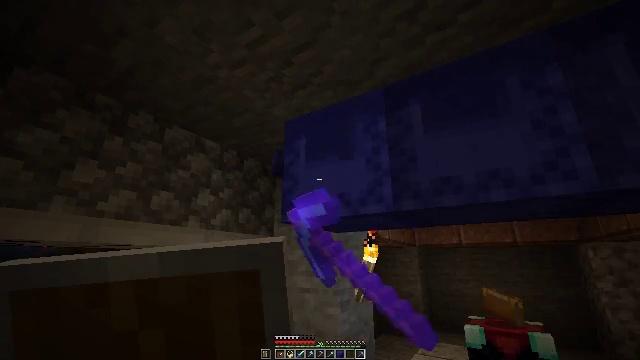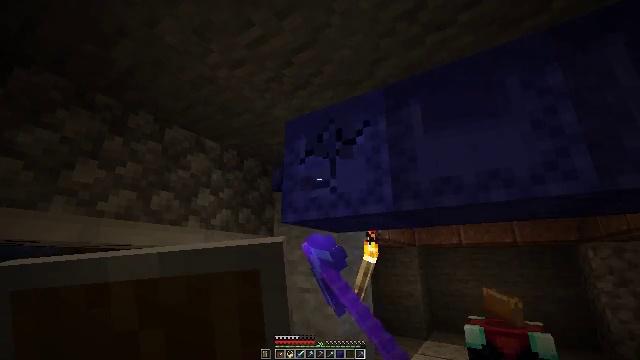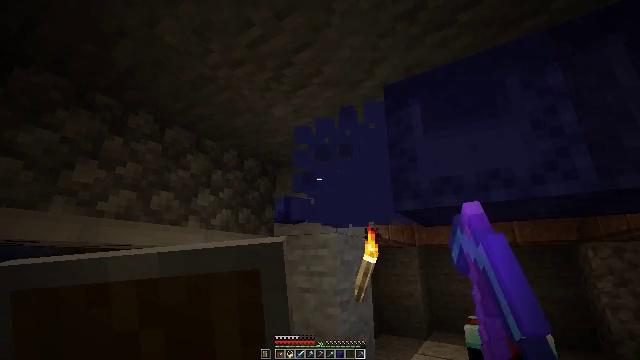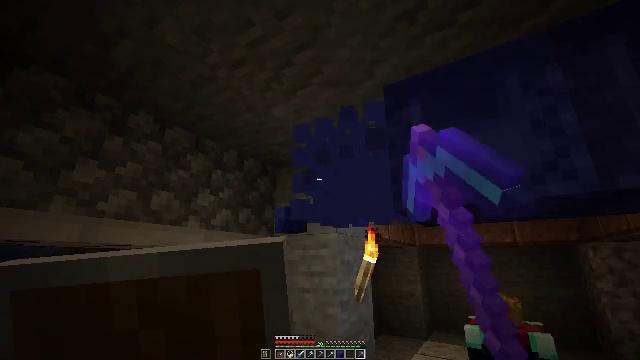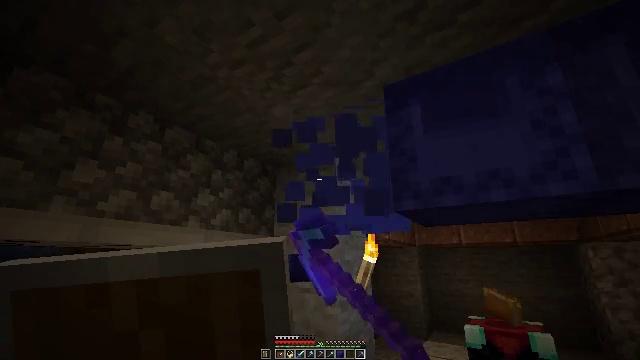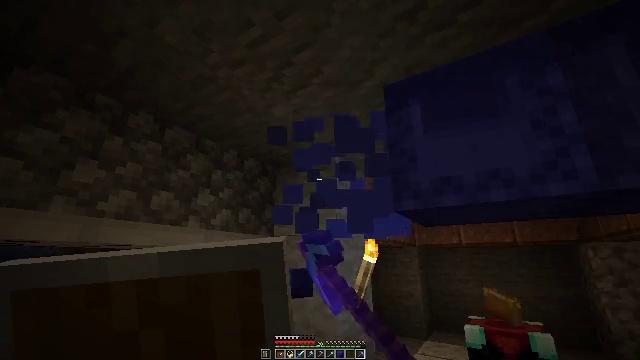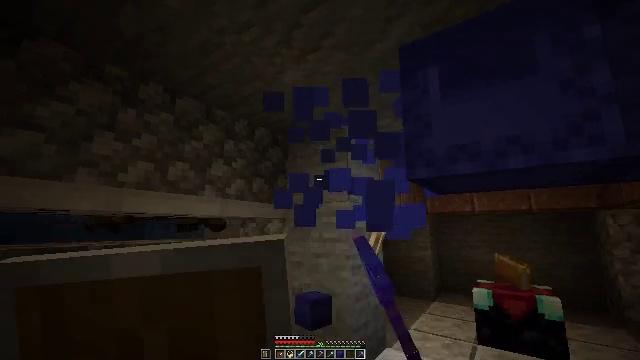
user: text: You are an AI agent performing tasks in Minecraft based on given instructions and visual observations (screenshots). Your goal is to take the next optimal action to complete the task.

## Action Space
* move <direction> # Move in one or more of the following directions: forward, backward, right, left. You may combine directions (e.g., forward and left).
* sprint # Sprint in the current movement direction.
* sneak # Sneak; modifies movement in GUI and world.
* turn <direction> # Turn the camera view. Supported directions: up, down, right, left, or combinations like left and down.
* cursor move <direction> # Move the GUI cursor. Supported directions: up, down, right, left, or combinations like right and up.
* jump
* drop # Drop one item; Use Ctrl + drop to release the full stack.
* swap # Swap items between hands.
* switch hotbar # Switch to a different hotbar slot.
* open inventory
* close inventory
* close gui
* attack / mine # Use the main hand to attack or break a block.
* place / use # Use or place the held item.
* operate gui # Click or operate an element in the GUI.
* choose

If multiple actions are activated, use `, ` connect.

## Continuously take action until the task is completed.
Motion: motion action
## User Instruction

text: Collect the blue shulker box into your inventory.
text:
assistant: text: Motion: attack / mine
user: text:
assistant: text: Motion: attack / mine
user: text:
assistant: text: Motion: attack / mine
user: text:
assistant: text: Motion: attack / mine
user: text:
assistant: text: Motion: attack / mine
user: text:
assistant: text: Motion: turn left and down
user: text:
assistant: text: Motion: no_op